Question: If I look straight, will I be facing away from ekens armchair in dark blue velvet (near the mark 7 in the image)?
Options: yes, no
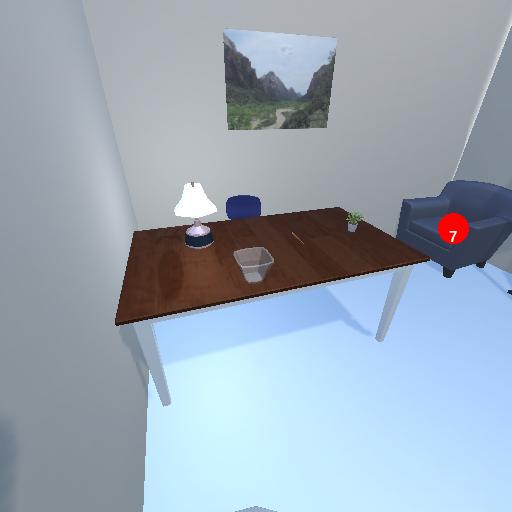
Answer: yes